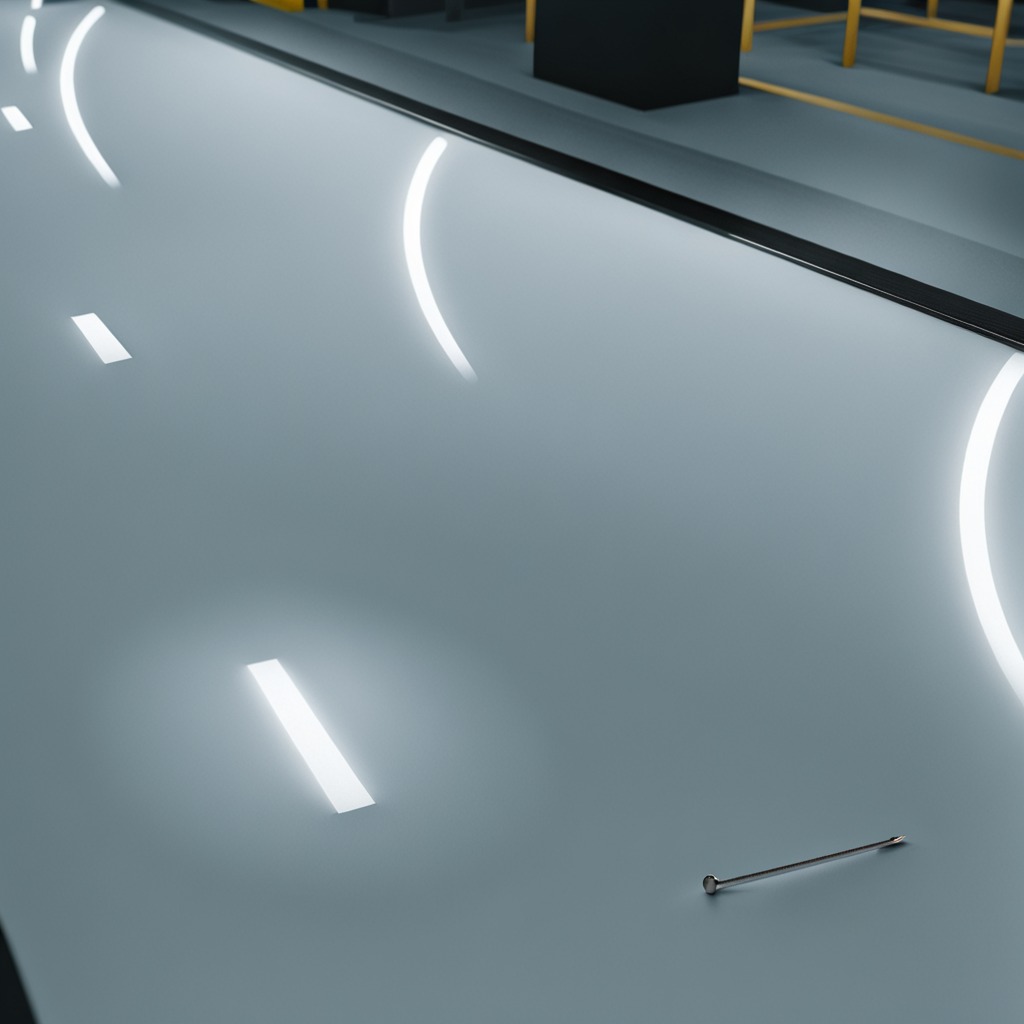
An iron nail is lying on the table.